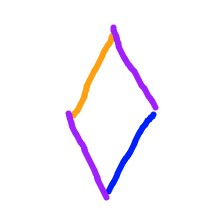
Shape: rhombus